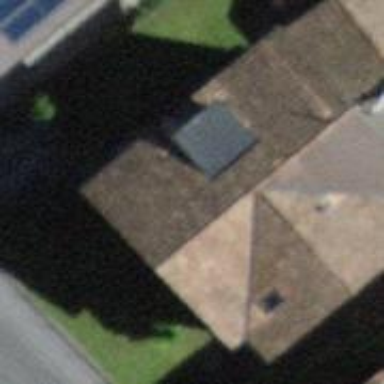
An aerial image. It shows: Residential building with gabled roof made of roof tiles.